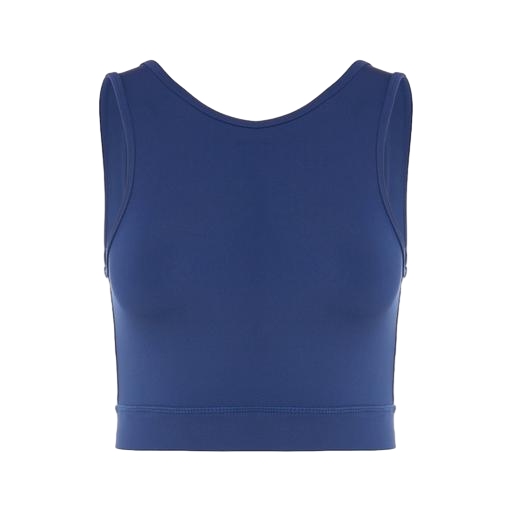
blue athletic cropped top, blue movement top, blue cropped tie-back tank, white background